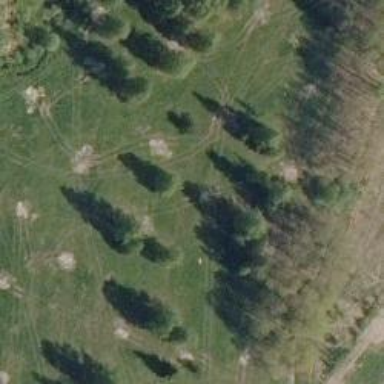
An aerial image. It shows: Disc golf hole.